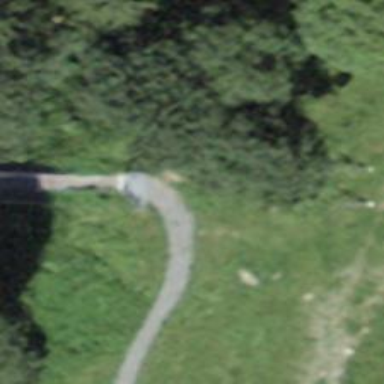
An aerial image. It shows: Simple-suspension bridge over path.